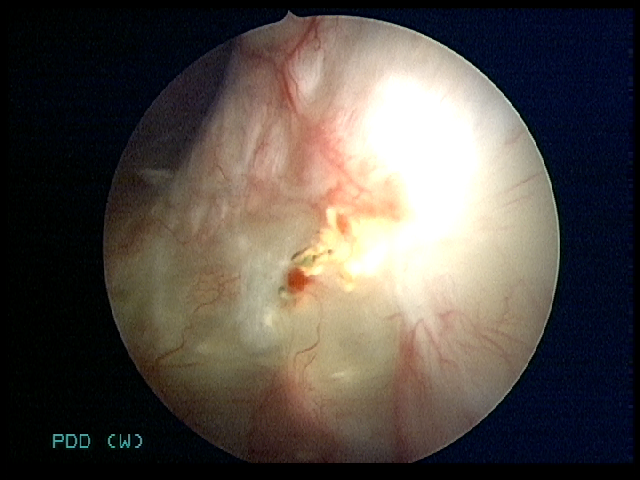
Modality: WLC
Class: Non-malignant
Subclass: InflammationNOS
Lesion: L1
Morphology: Non-papillary
Bladder cancer association: No